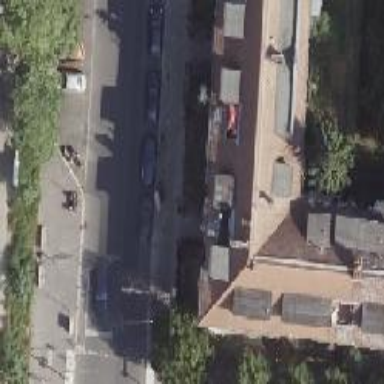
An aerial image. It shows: Gabled roof on building that houses apartments.